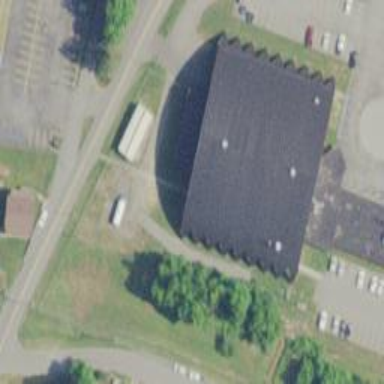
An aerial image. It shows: Building that is sports hall.